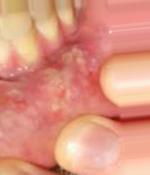
Condition: Mouth Ulcer